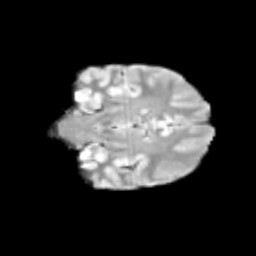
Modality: T2w
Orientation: coronal
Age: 13
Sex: female
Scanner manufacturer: siemens
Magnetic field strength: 3 T
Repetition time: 3.8 s
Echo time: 0.07 s